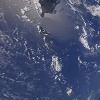
Label: water